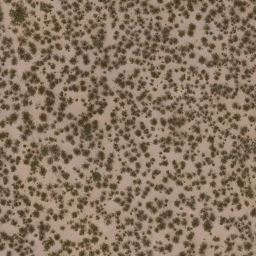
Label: chaparral